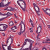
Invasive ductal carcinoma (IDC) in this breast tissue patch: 1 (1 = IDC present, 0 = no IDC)